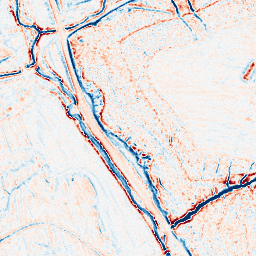
Category: edge_preserving
Decomposition family: bilateral
Decomposition parameters: d: 9
sigma_color: 50
sigma_space: 150
Upsampling method: quartic
Upsampling parameters: scale: 8
Upsampling scale: 8